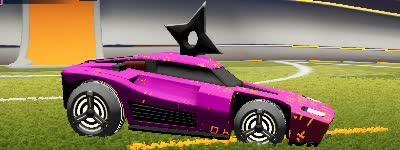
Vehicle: breakout